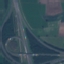
Land use / land cover class: Highway